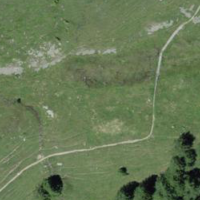
EUNIS habitat code: 26
Species observed at this site:
Thymus pulegioides
Viola calcarata